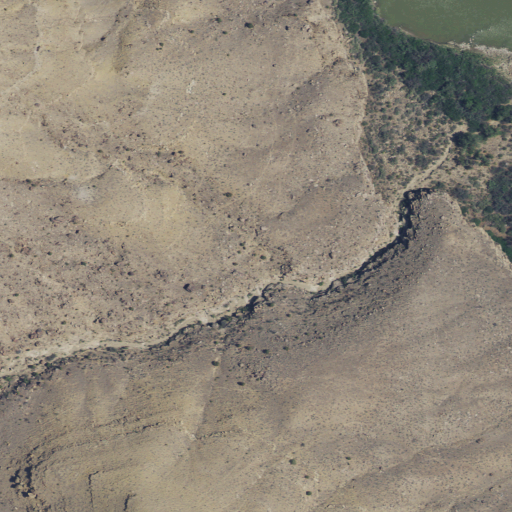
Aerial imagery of valley in Utah named Curry Canyon containing shrub, woody wetlands, and open water